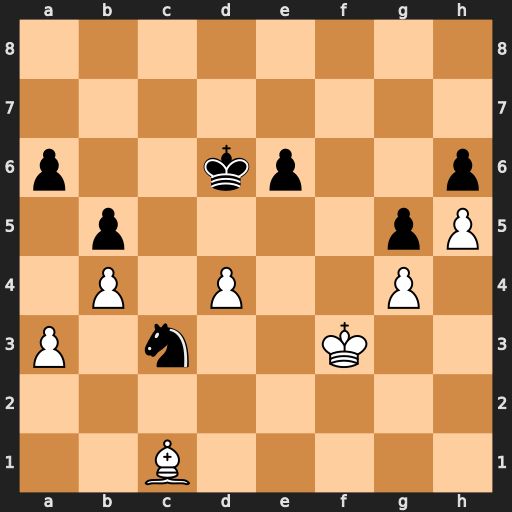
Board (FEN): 8/8/p2kp2p/1p4pP/1P1P2P1/P1n2K2/8/2B5
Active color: w
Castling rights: -
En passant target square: -
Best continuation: Bxg5 hxg5 h6